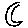
Label: moon